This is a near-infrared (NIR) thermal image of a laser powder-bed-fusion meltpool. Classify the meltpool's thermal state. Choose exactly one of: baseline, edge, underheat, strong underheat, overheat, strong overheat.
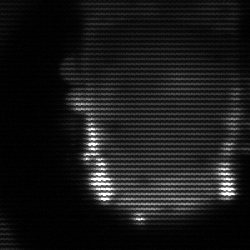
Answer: baseline